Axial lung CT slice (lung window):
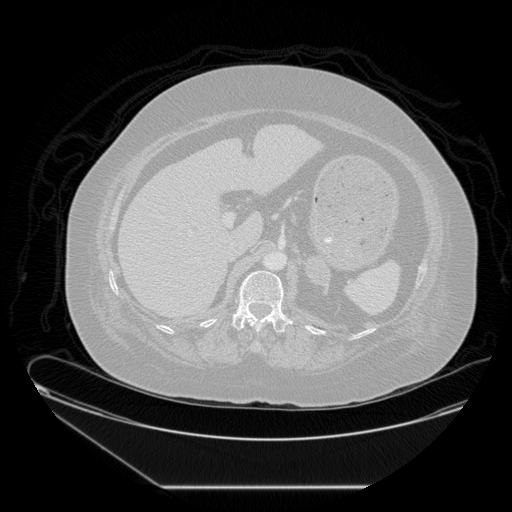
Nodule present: no